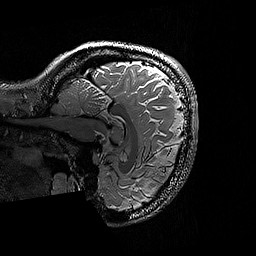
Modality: T2w
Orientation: sagittal
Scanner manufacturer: siemens
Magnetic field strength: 3 T
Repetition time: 3.2 s
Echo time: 0.428 s